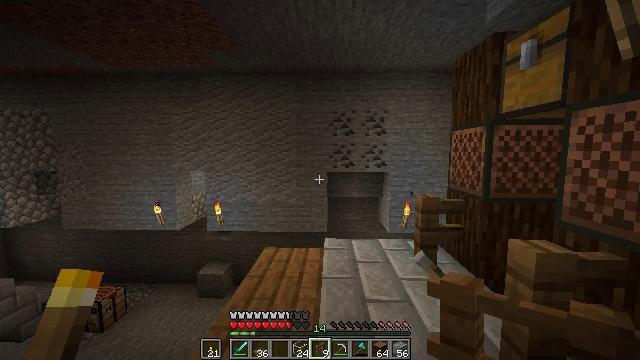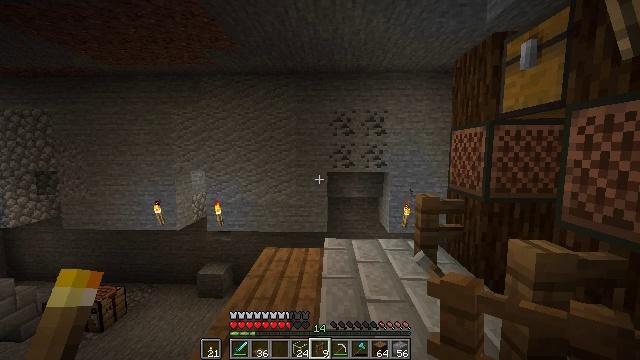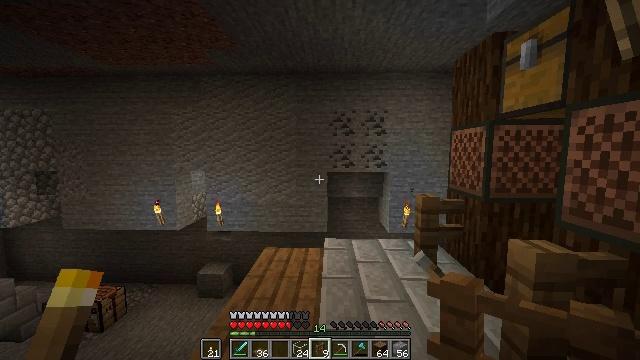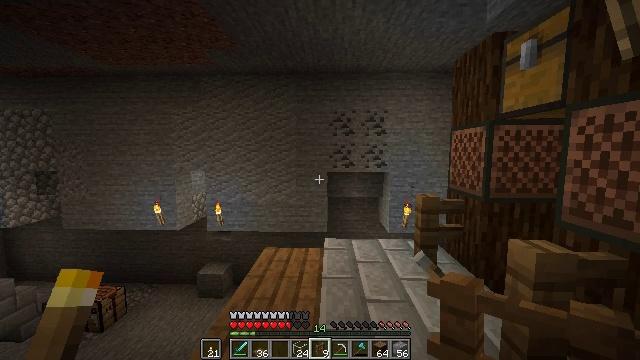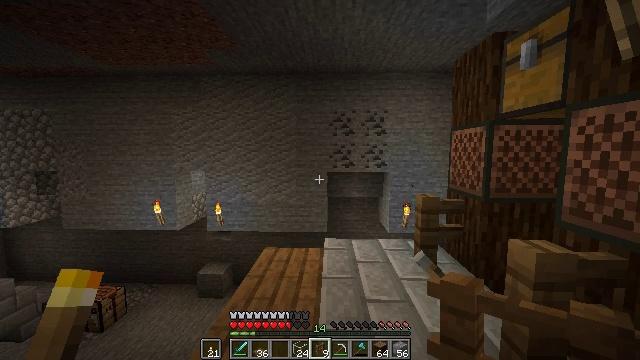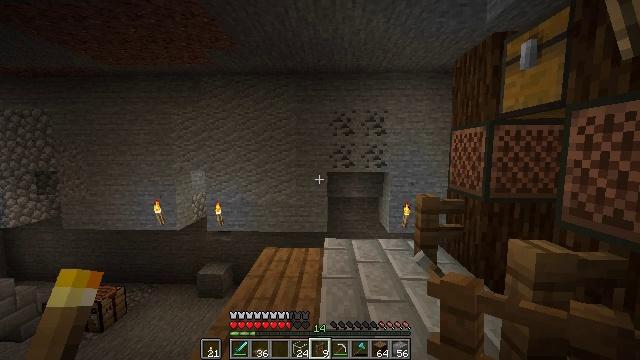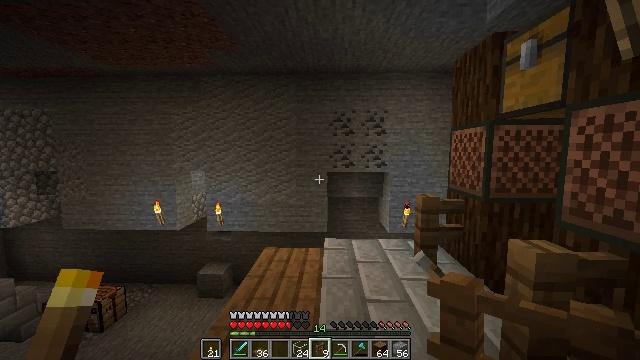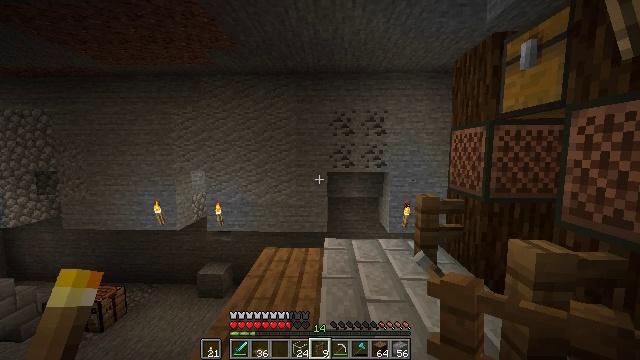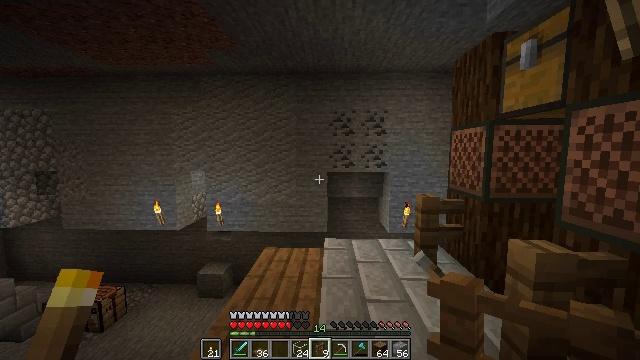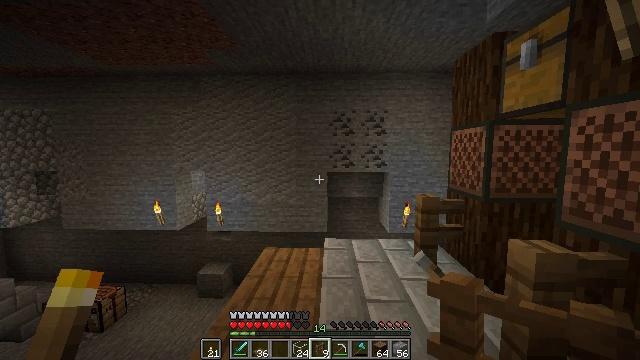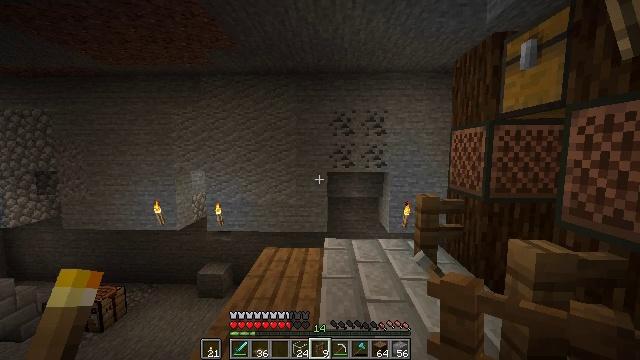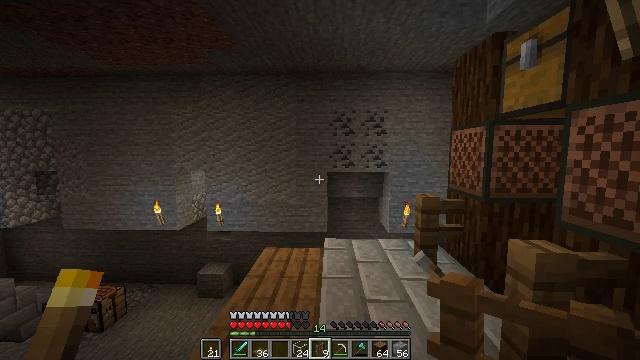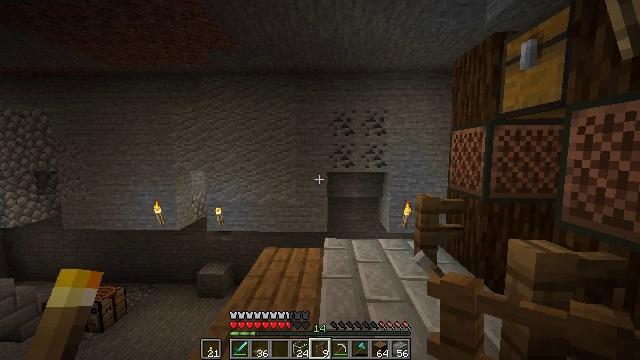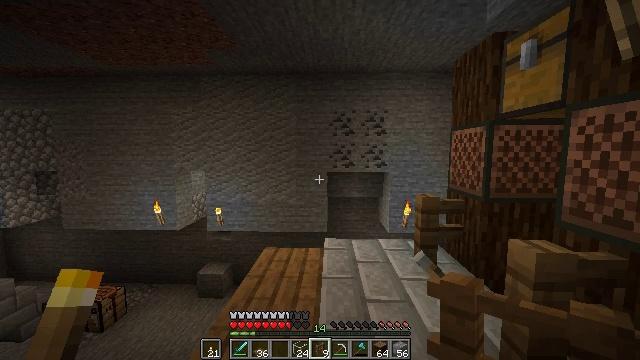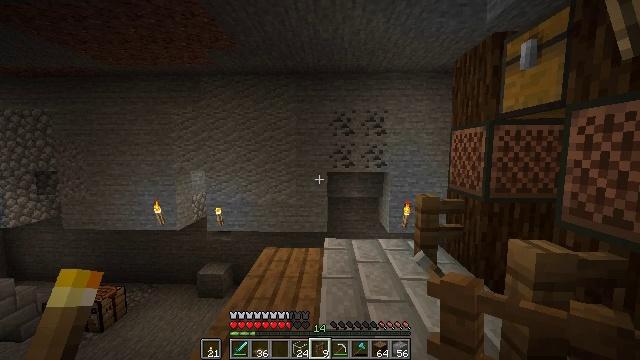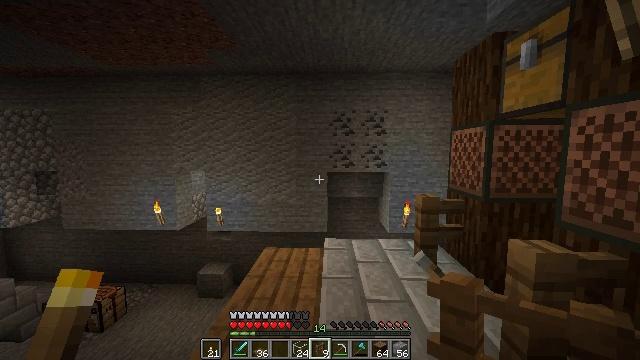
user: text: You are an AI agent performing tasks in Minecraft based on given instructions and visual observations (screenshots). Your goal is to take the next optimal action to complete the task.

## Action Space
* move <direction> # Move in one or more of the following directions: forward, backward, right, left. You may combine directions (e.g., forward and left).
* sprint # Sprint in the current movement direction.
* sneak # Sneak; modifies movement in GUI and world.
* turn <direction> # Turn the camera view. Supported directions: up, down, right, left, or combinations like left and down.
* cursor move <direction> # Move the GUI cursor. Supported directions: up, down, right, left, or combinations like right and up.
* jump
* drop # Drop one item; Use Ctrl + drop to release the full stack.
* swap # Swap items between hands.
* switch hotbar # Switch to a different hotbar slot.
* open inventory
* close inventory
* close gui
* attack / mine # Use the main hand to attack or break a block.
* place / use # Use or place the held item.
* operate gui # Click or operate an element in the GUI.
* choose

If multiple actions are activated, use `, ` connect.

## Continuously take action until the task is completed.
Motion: motion action
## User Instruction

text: Craft some spruce stairs.
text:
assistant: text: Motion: no_op
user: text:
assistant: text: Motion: no_op
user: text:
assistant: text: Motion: no_op
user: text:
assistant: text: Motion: no_op
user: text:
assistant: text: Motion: no_op
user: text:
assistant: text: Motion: no_op
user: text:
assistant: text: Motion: no_op
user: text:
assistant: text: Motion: no_op
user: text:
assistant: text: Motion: no_op
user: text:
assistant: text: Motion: no_op
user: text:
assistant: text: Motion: no_op
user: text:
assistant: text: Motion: no_op
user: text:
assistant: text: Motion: no_op
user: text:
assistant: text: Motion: no_op
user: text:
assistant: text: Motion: no_op
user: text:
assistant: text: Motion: no_op
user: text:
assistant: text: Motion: no_op
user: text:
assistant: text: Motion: no_op
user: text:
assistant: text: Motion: no_op
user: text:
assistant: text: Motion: no_op
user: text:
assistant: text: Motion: no_op
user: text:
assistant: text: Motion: no_op
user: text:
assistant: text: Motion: no_op
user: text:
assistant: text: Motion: no_op
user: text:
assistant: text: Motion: no_op
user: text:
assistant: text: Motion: no_op
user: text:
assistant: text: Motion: no_op
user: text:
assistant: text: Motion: no_op
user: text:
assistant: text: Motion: no_op
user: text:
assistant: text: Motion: no_op